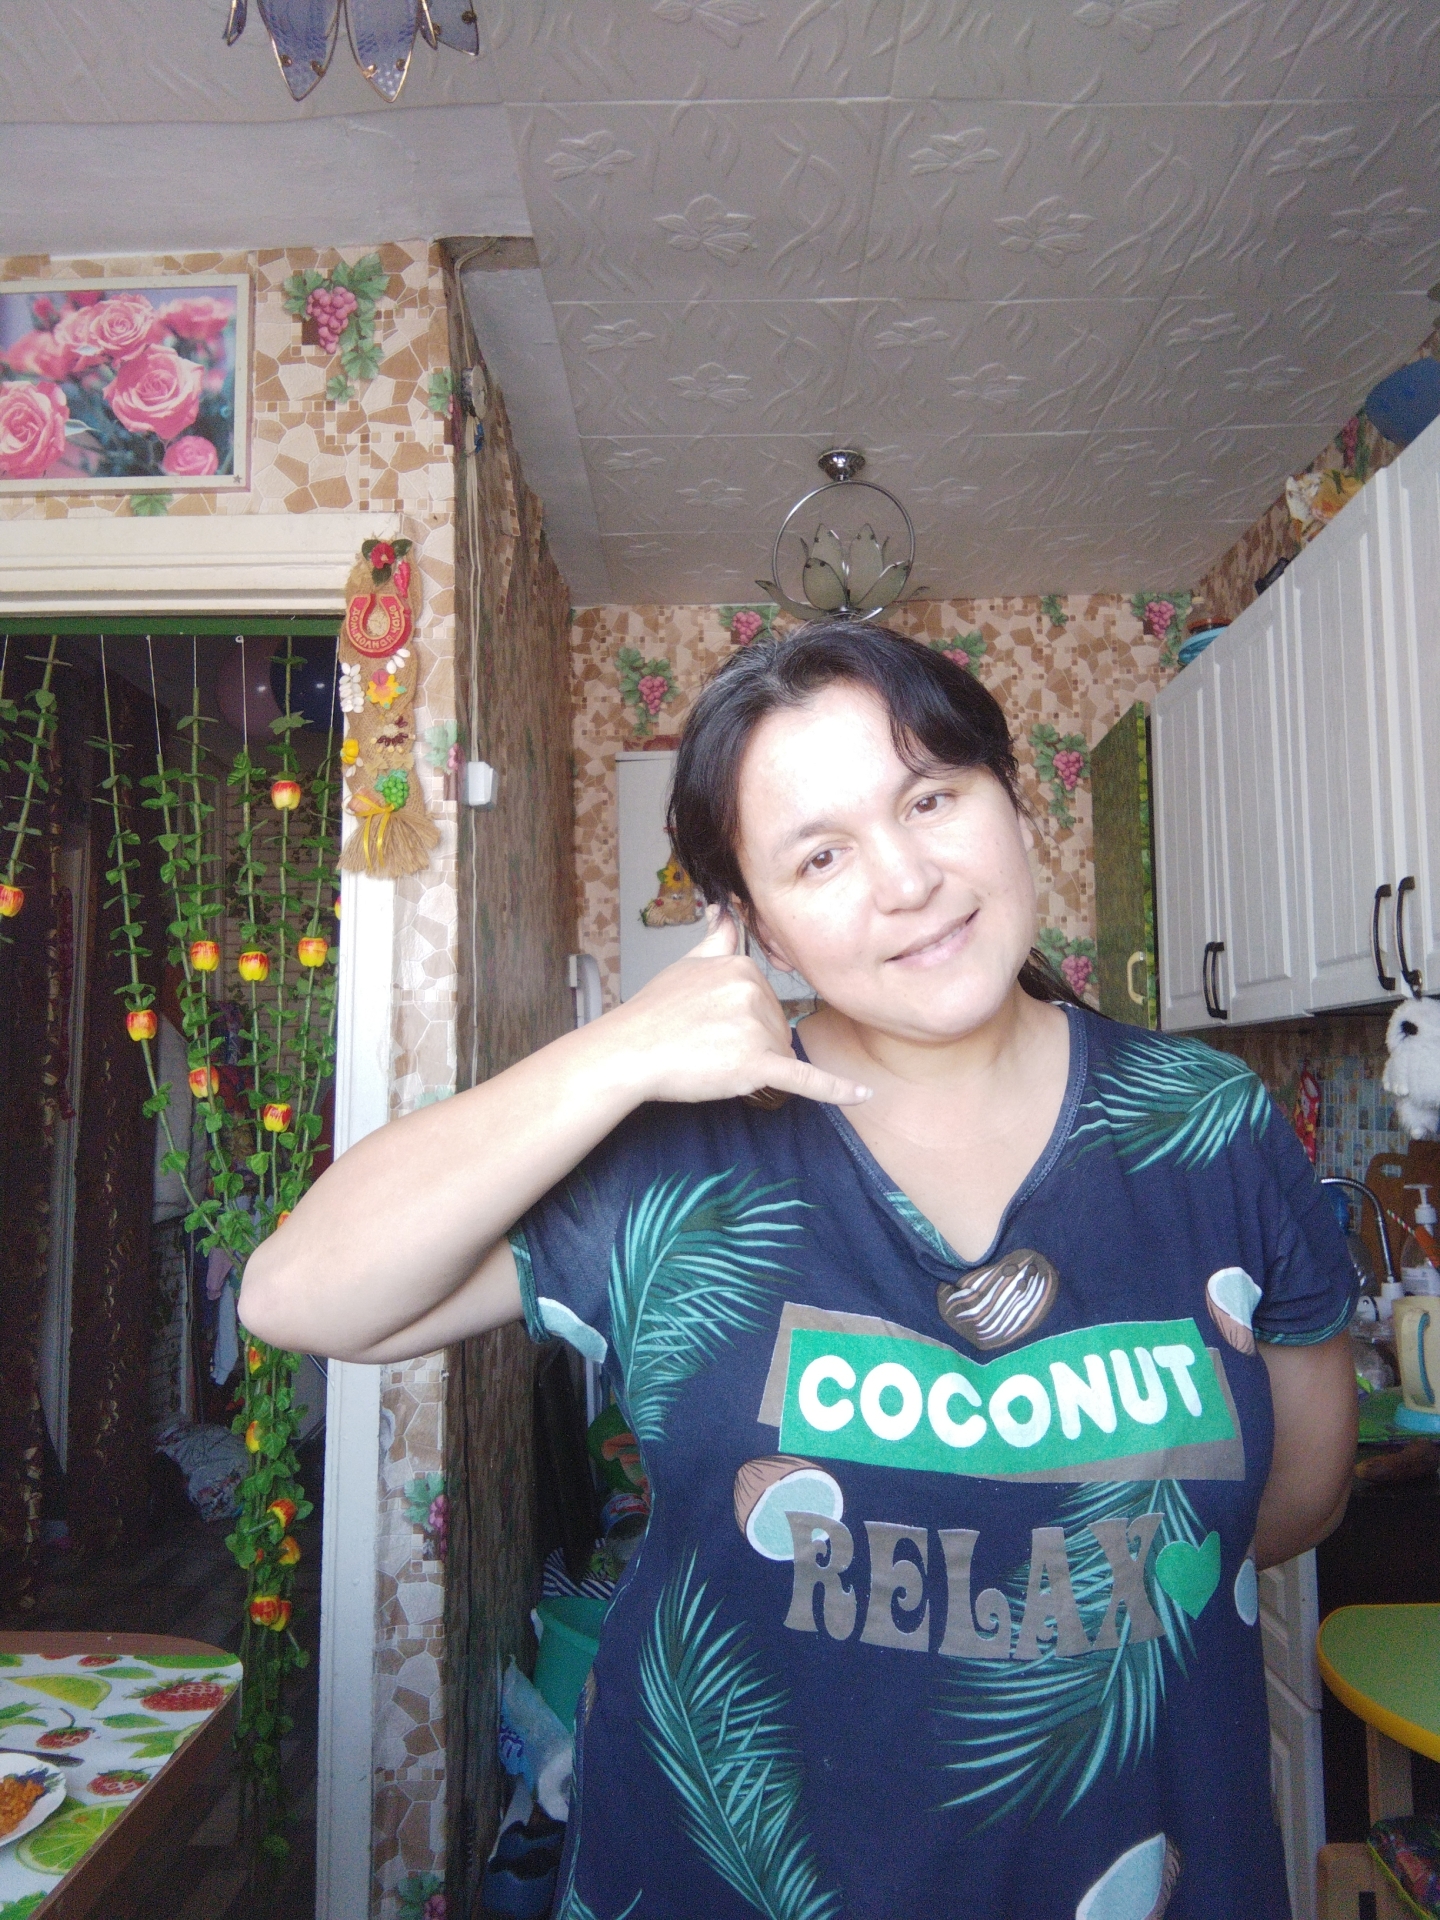
Label: clear